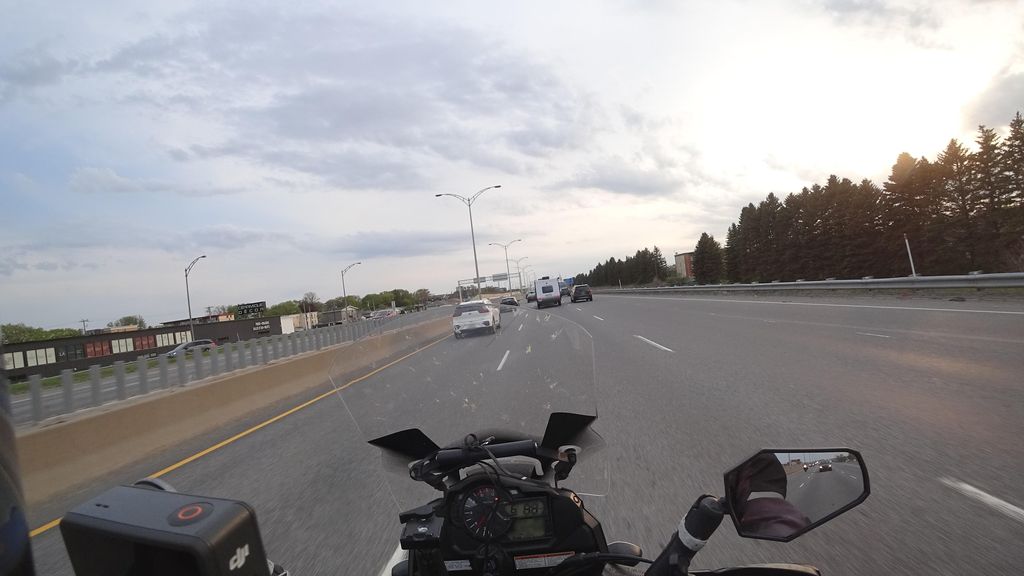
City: quebec_city